Aerial crown-view tile of a tropical tree (Barro Colorado Island, Panama), acquired 20241216:
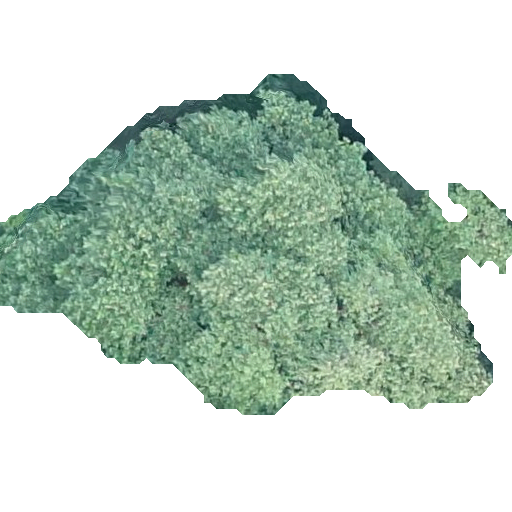
Species: Hieronyma alchorneoides
GBIF accepted scientific name: Hieronyma alchorneoides
Crown area: 165.563 m²